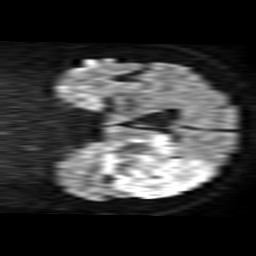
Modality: TRACE
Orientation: coronal
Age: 64
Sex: male
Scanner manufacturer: philips
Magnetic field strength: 1.5 T
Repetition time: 3.792 s
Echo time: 0.09257 s